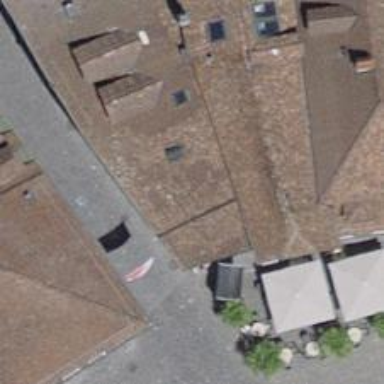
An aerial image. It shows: Pub.